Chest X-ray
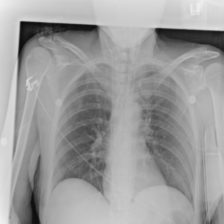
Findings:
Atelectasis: negative
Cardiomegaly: negative
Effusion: negative
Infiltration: negative
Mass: negative
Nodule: negative
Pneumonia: negative
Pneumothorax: negative
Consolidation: negative
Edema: negative
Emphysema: negative
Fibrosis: negative
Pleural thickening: negative
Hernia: negative